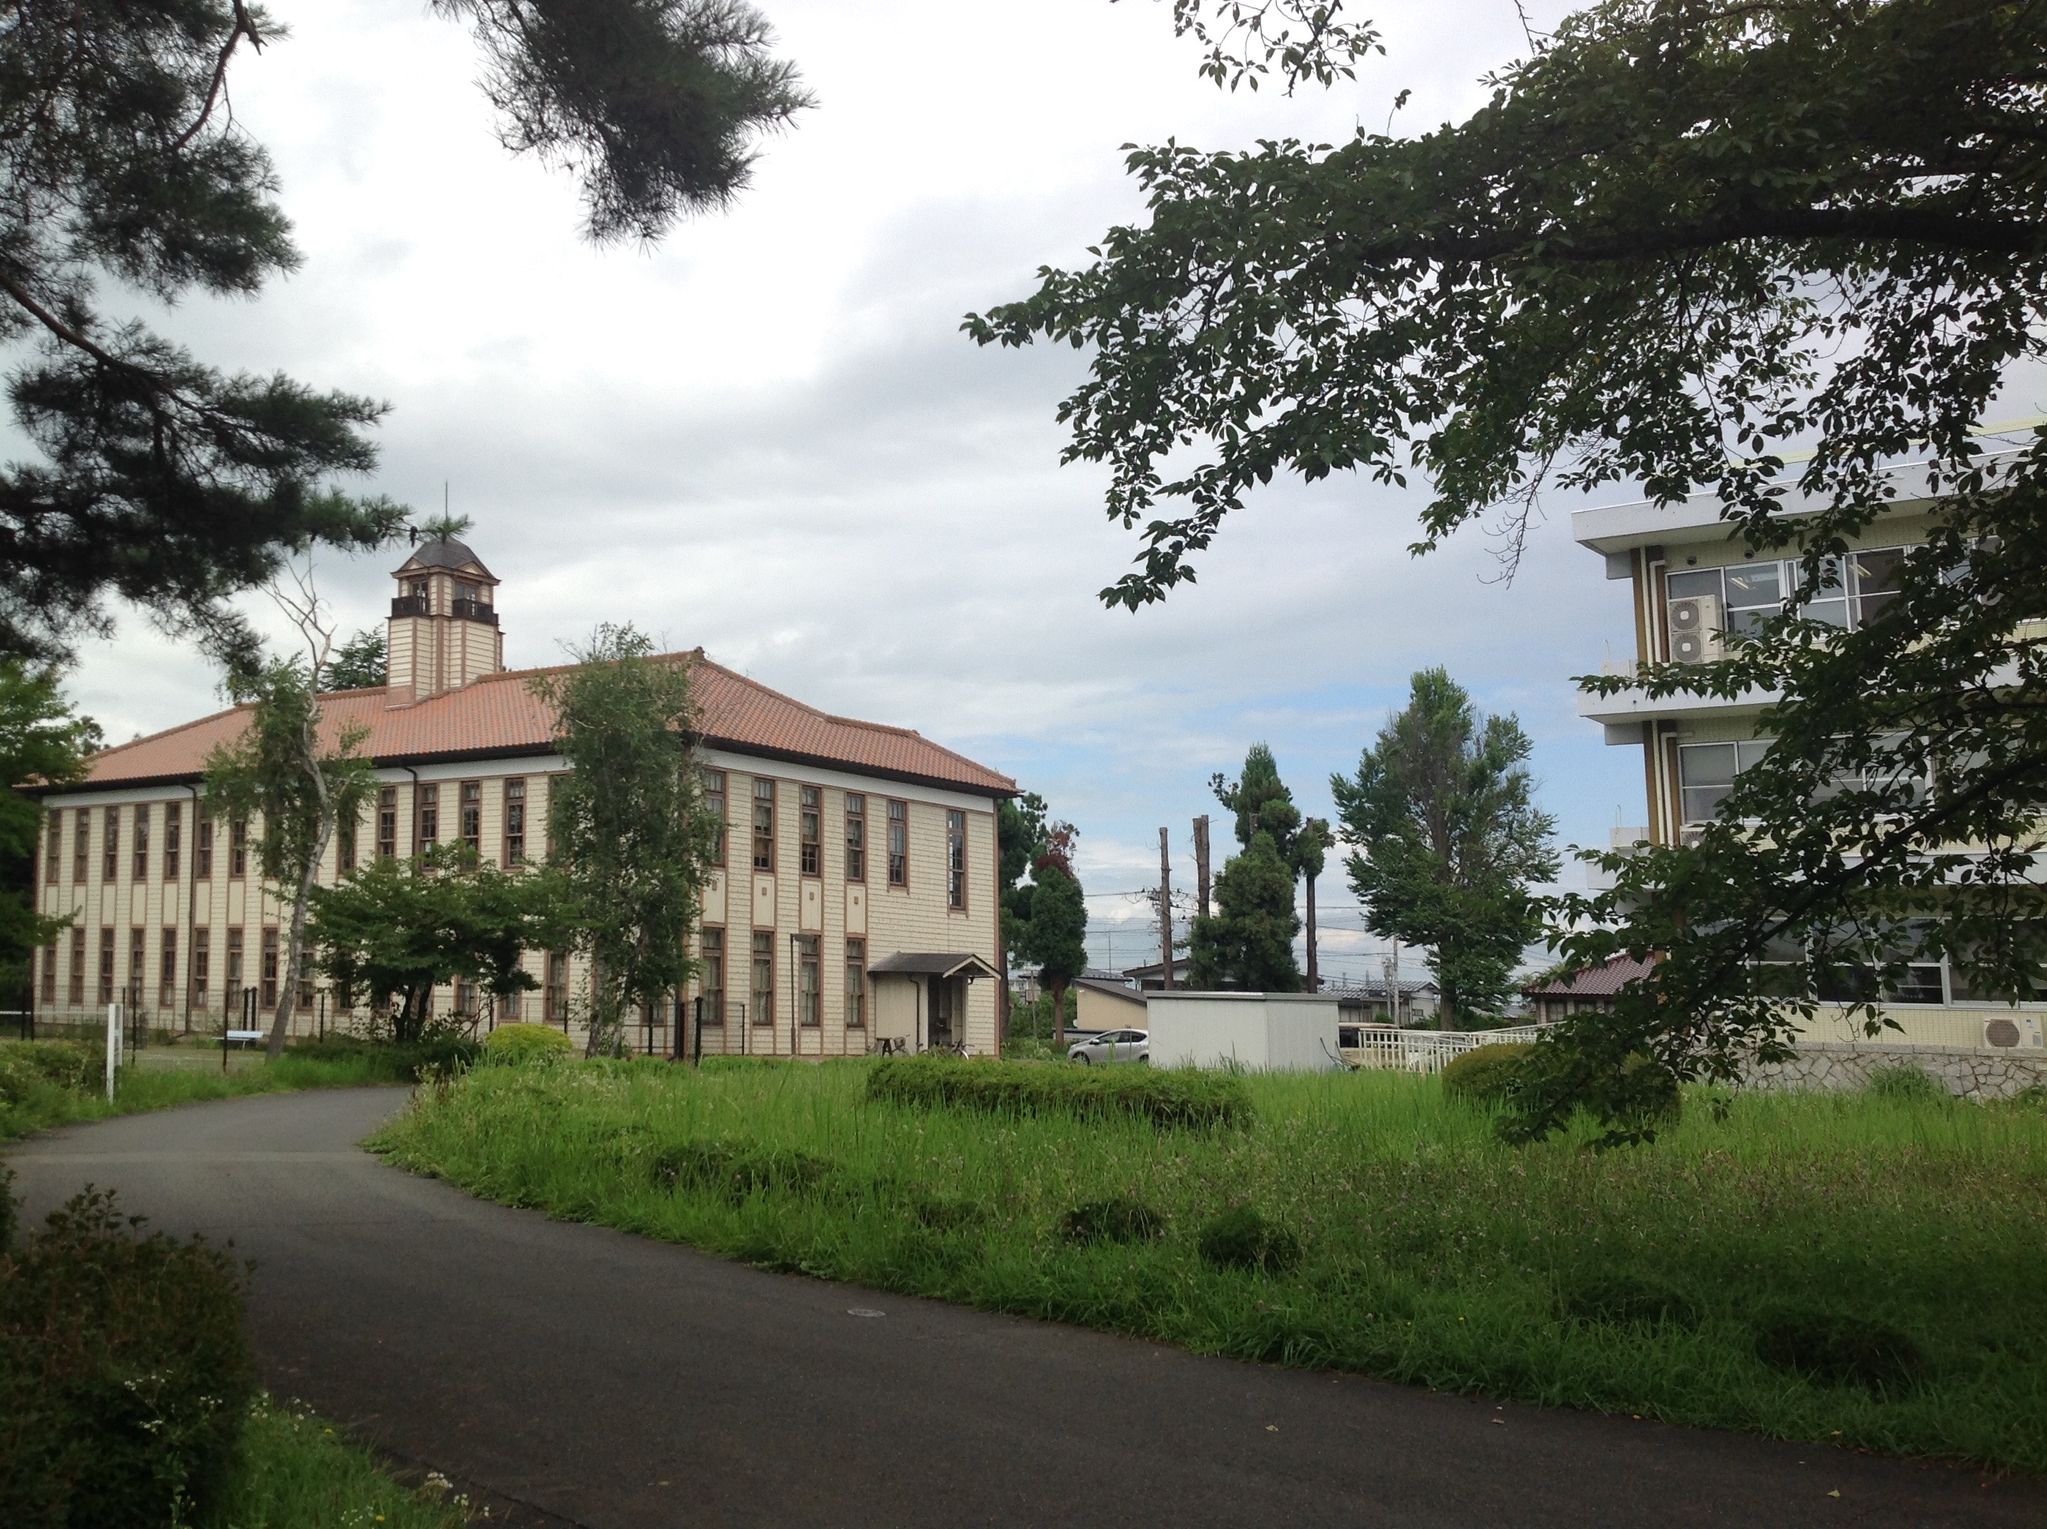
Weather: cloudy
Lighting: day
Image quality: good
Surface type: walking surface
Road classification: service
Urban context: semi-dense urban cluster
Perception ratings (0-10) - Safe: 6.27, Lively: 6.58, Beautiful: 6.89, Boring: 8.45, Depressing: 3.14, Wealthy: 9